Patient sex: F
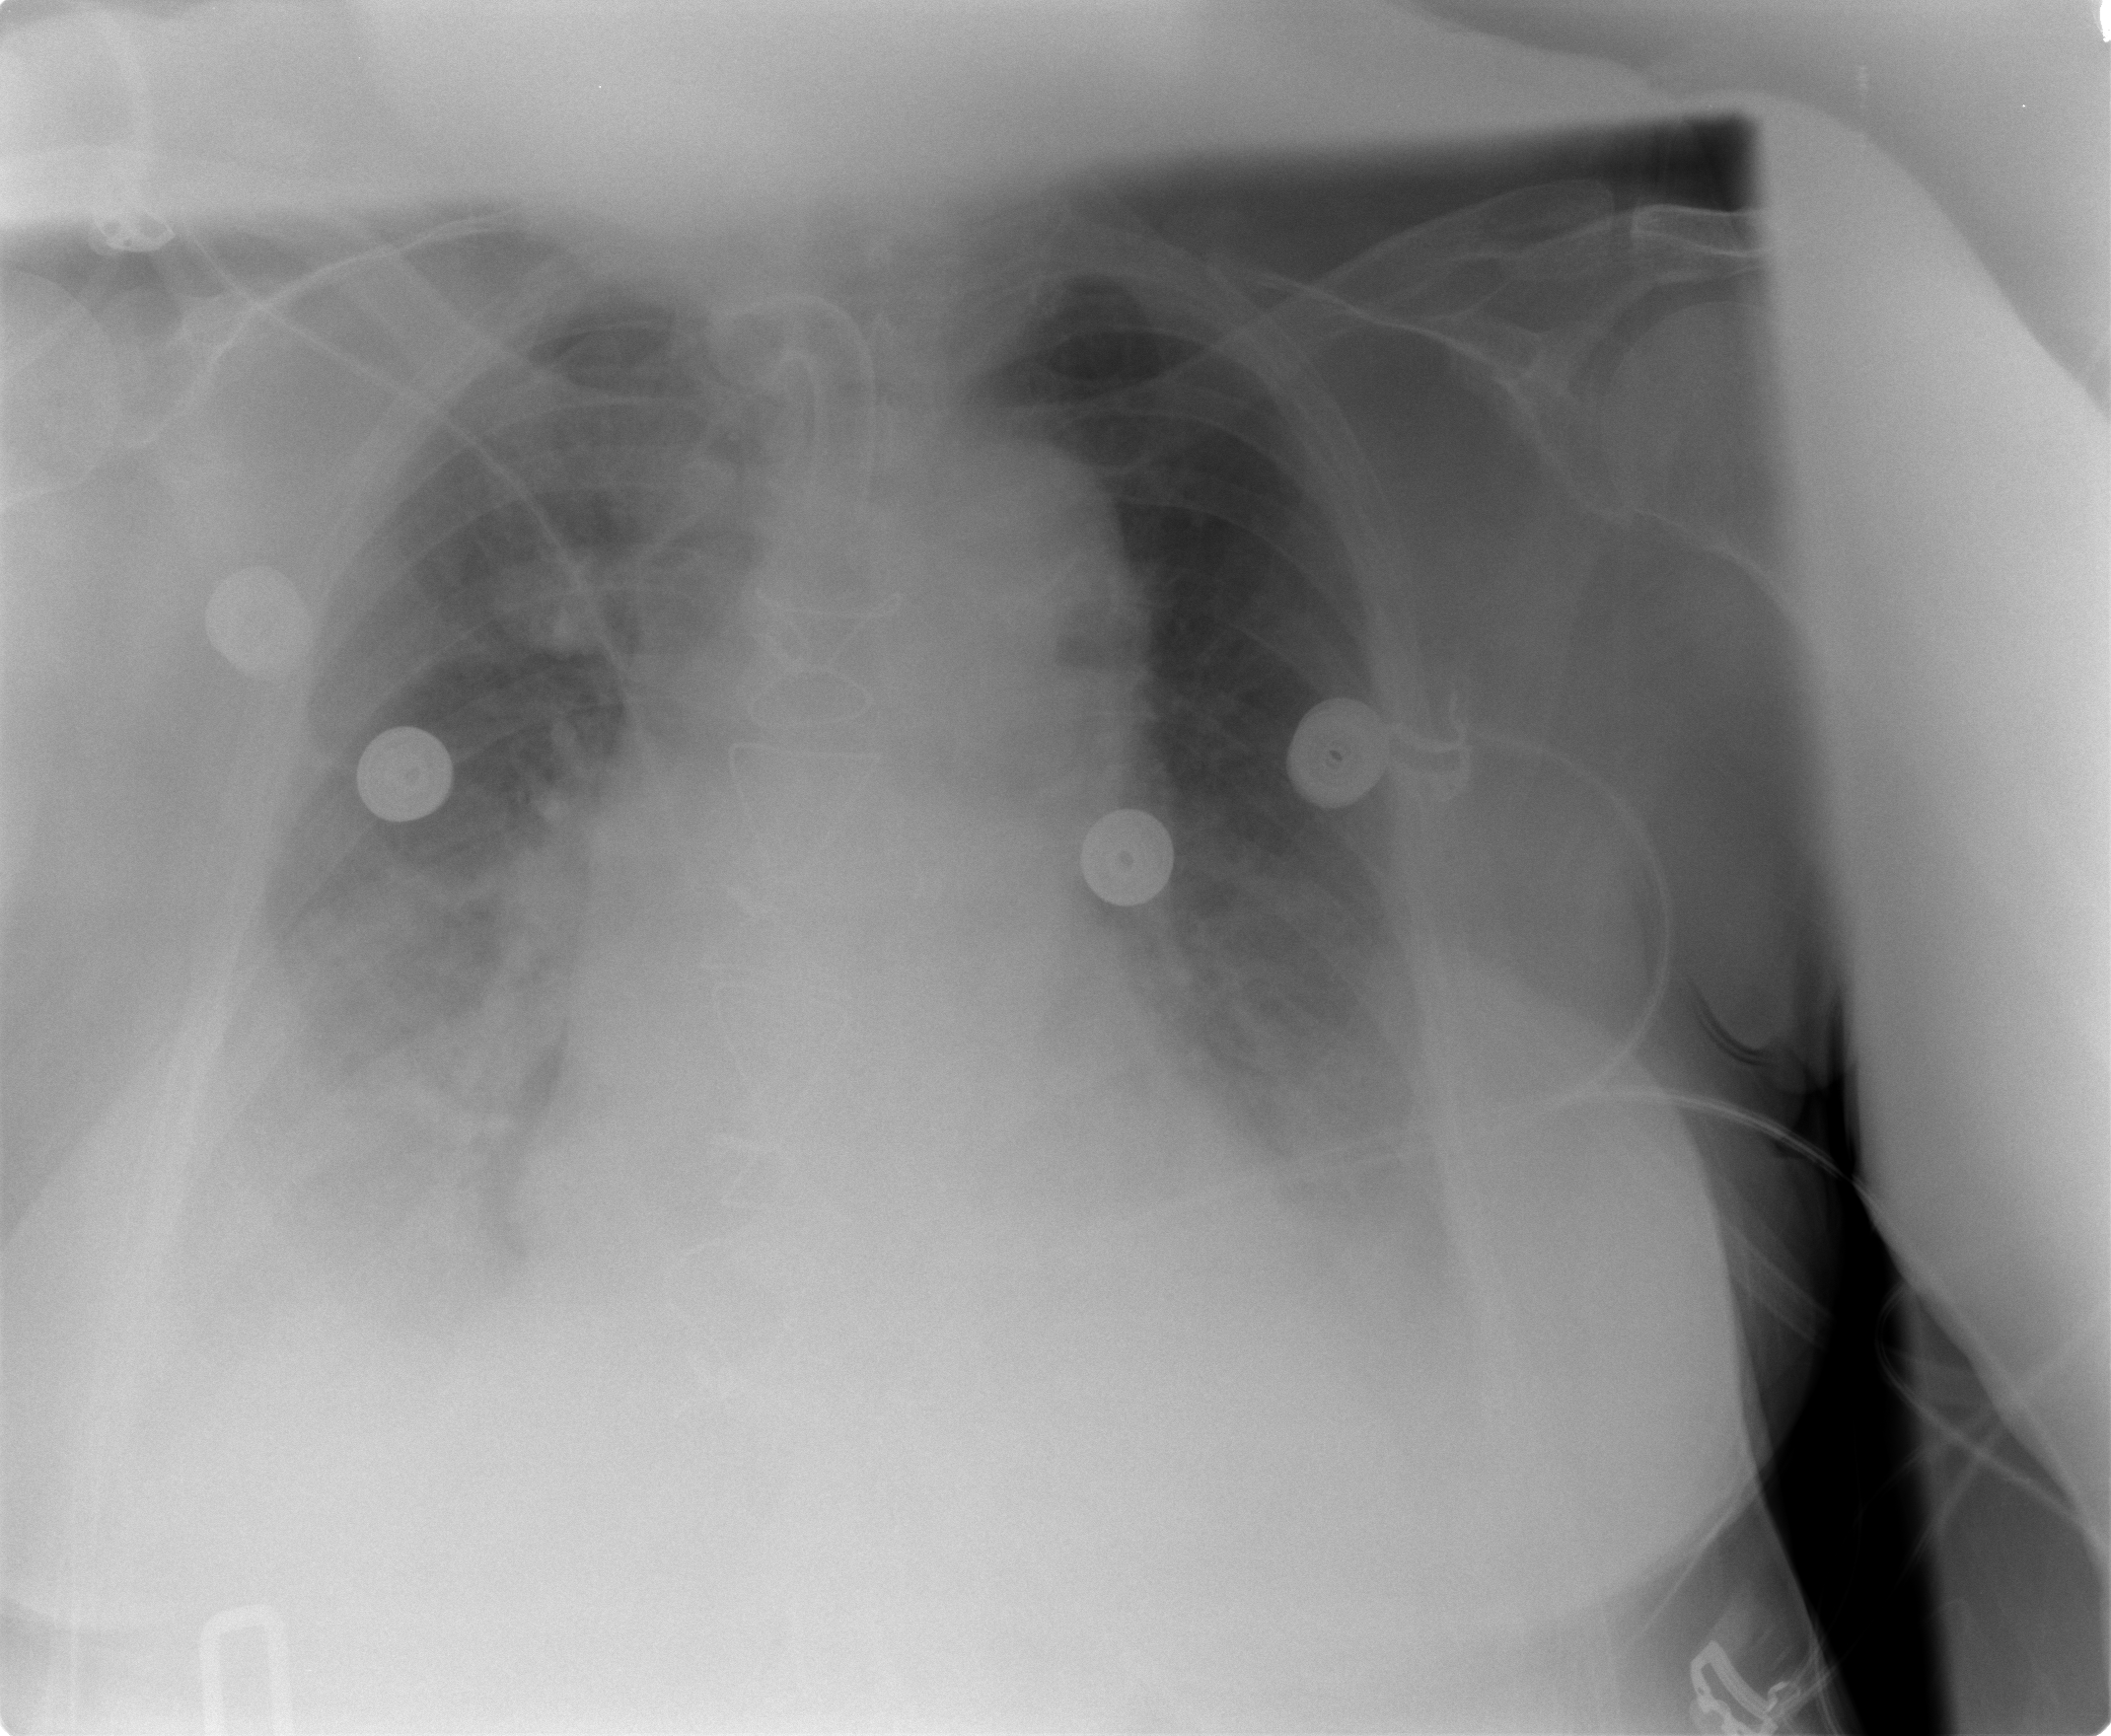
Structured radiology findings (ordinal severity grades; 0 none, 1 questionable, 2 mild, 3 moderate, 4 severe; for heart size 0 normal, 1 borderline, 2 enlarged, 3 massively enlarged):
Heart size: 2
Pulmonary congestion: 2
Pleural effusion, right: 3
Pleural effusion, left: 2
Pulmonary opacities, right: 1
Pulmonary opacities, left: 0
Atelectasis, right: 3
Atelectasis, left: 2